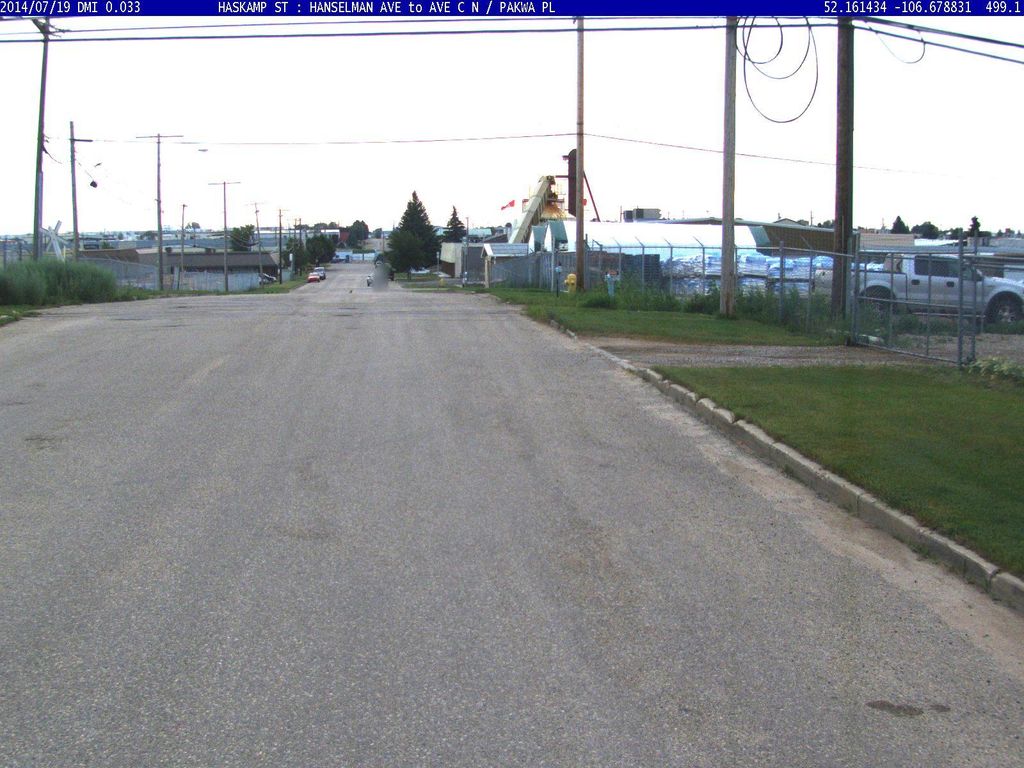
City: saskatoon